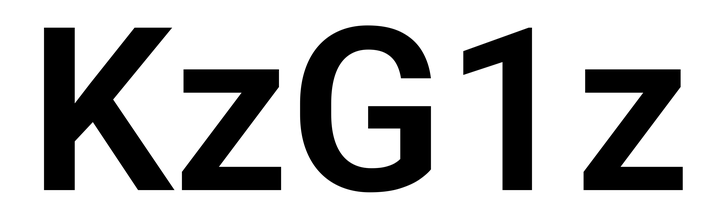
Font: Roboto_SemiBold